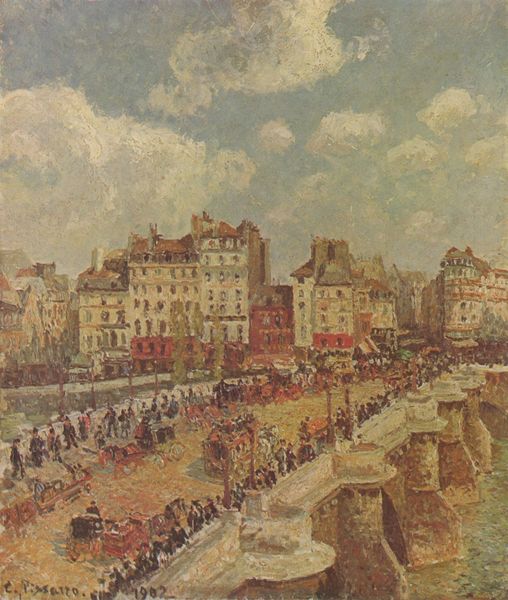
Titel: Le Pont-Neuf
Künstler: Camille Pissarro
Standort: Budapest
Institution: Szépmüvészeti Múzeum
Schlagwörter: blau, dunkel, gemälde, himmel, meer, schatten, wasser, weiß, wolken, bäume, fluss, frauen, gelb, grün, impressionismus, landschaft, menschen, see, stadt, teich, ufer, braun, bunt, fenster, fussgänger, grau, hell, laterne, licht, männer, paris, pfeiler, strasse, säulen, dach, gebäude, haus, rot, weg, wolke, fest, leute, malerei, feier, wand, mensch, stein, steine, bild, signatur, öl, häuser, brücke, gewässer, pfad, händler, personen, person, front, kamin, kamine, pferd, pferde, strand, fassade, fassaden, passanten, pflaster, wohnhäuser, zuschauer, pointilismus, abstrakt, zug, dächer, mauer, schornsteine, allee, fuhrwerke, kutsche, kutschen, markt, seine, promenade, brandung, betrachter, bögen, punkte, wände, auflauf, kutscher, volk, ölmalerei, menschenmenge, sonntag, weß, feiertag, mauern, picasso, prozession, umzug, seurat, wolkne, spaziergänger, gespann, bauten, pont, nationalfeiertag, häuserzeile, george seurat, brückenpfeiler, pferdewagen, prag, touristen, pissarro, flaneure, brück, avignon, impressionsmus, menshen, prommenade, ciel, gespanne, seinebrücke, d´avignon, ville, neuf, nuages, peinture, 1902, defilee auf brücke, konform, karlsbrücke